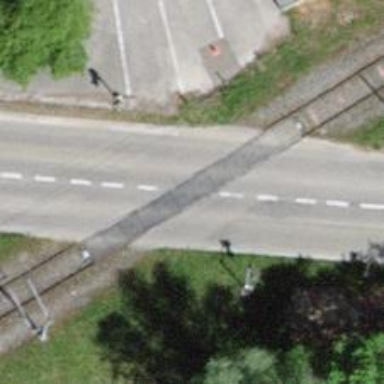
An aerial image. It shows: Level crossing with double half barrier.